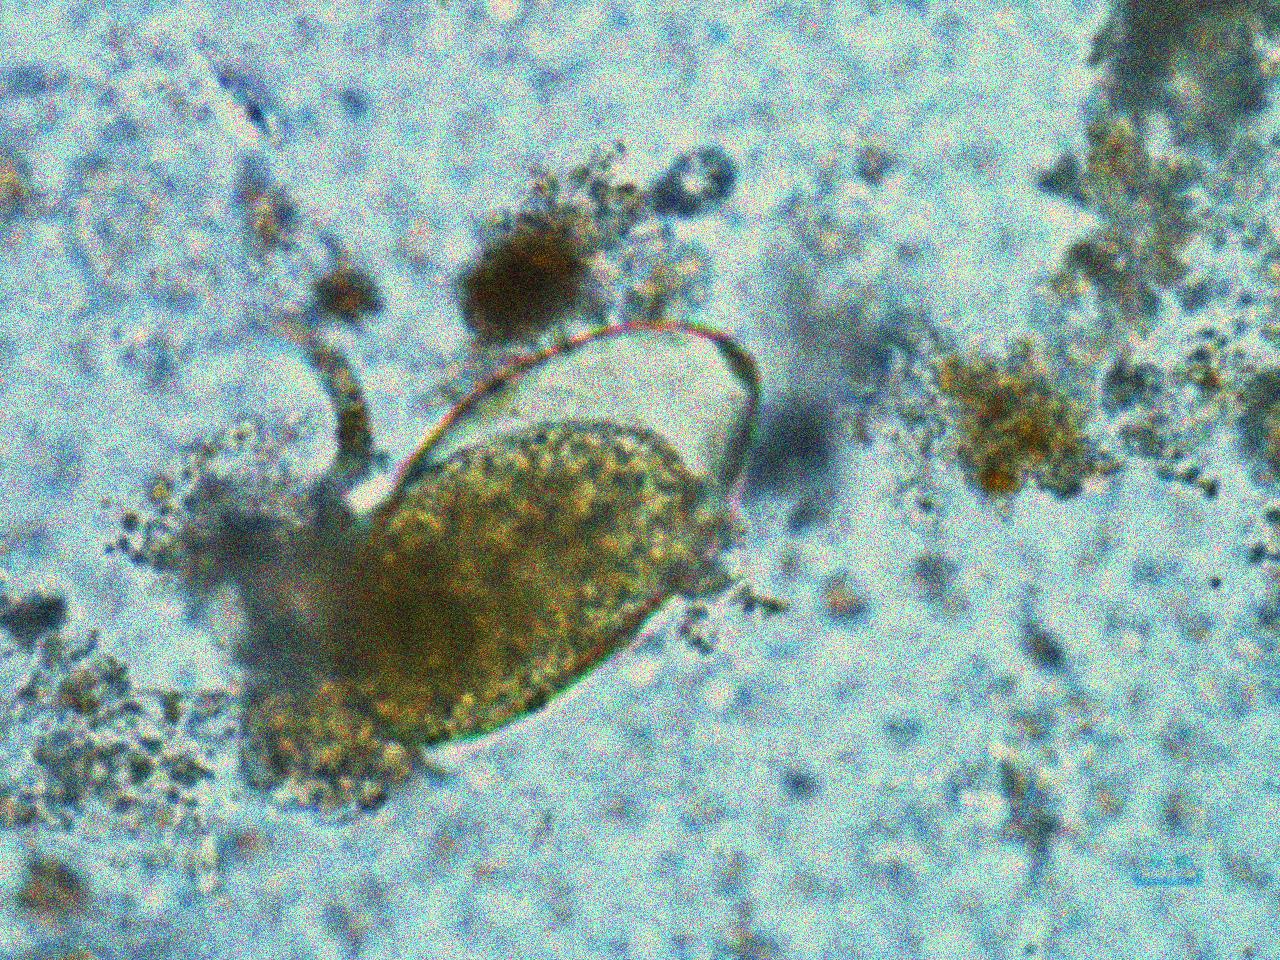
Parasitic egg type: Fasciolopsis buski